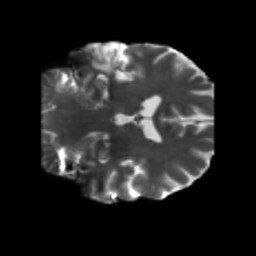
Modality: T2w
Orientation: coronal
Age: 63
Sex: male
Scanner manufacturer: siemens
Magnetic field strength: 3 T
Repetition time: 5.25 s
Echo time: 0.08 s